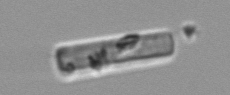
Label: Guinardia_delicatula